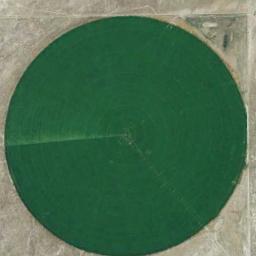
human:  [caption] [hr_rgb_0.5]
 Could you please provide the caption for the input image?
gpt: There is a deep green circle farmland .

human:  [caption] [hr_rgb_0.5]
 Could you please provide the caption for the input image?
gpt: A dark green circular farmland is surrounded by wasteland .

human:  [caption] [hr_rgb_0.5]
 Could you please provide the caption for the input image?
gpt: Some circular fields contain half a ring .

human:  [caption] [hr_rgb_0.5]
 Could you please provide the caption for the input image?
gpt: A circular green field .

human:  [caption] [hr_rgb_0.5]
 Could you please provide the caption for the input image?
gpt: There is a green circular farmland .